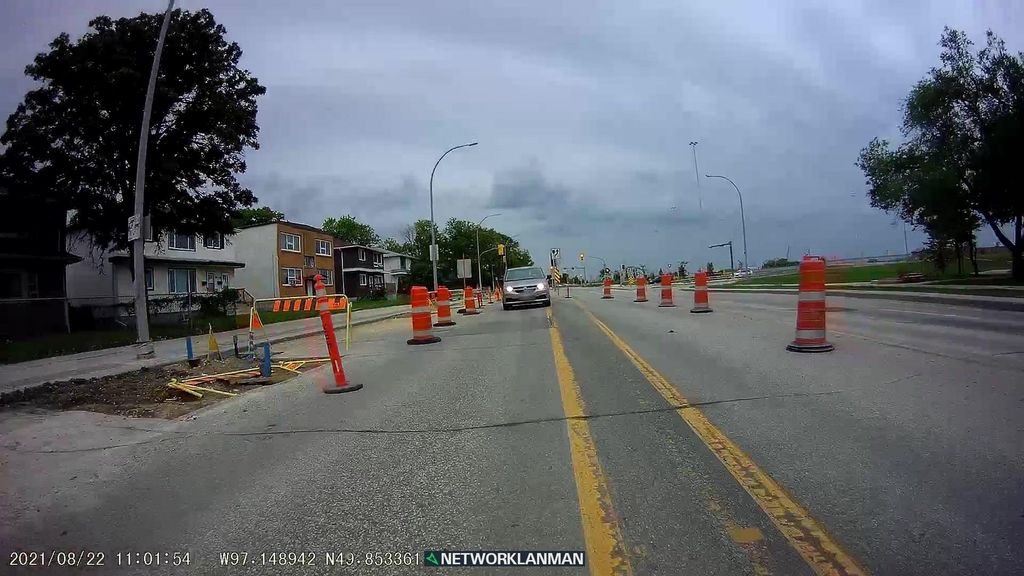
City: winnipeg